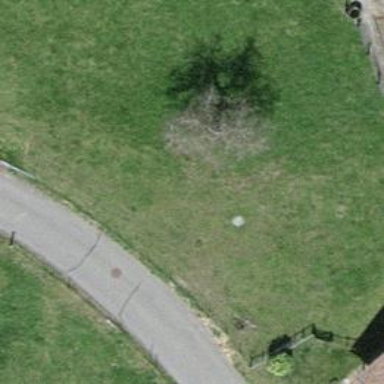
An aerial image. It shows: Urban area featuring tree as natural element.